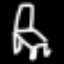
Label: chair